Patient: sex F, age 58
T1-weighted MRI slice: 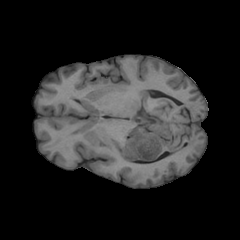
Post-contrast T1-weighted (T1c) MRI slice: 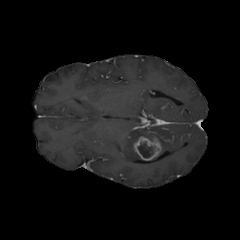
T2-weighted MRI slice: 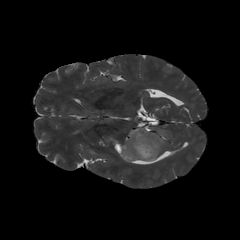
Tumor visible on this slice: yes
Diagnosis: Glioblastoma, IDH-wildtype
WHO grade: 4